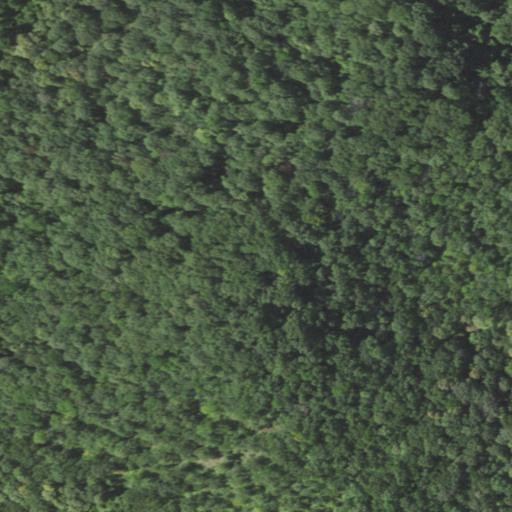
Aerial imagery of mountain in Illinois named Potato Hill containing only deciduous forest